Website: macys
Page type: billing-address
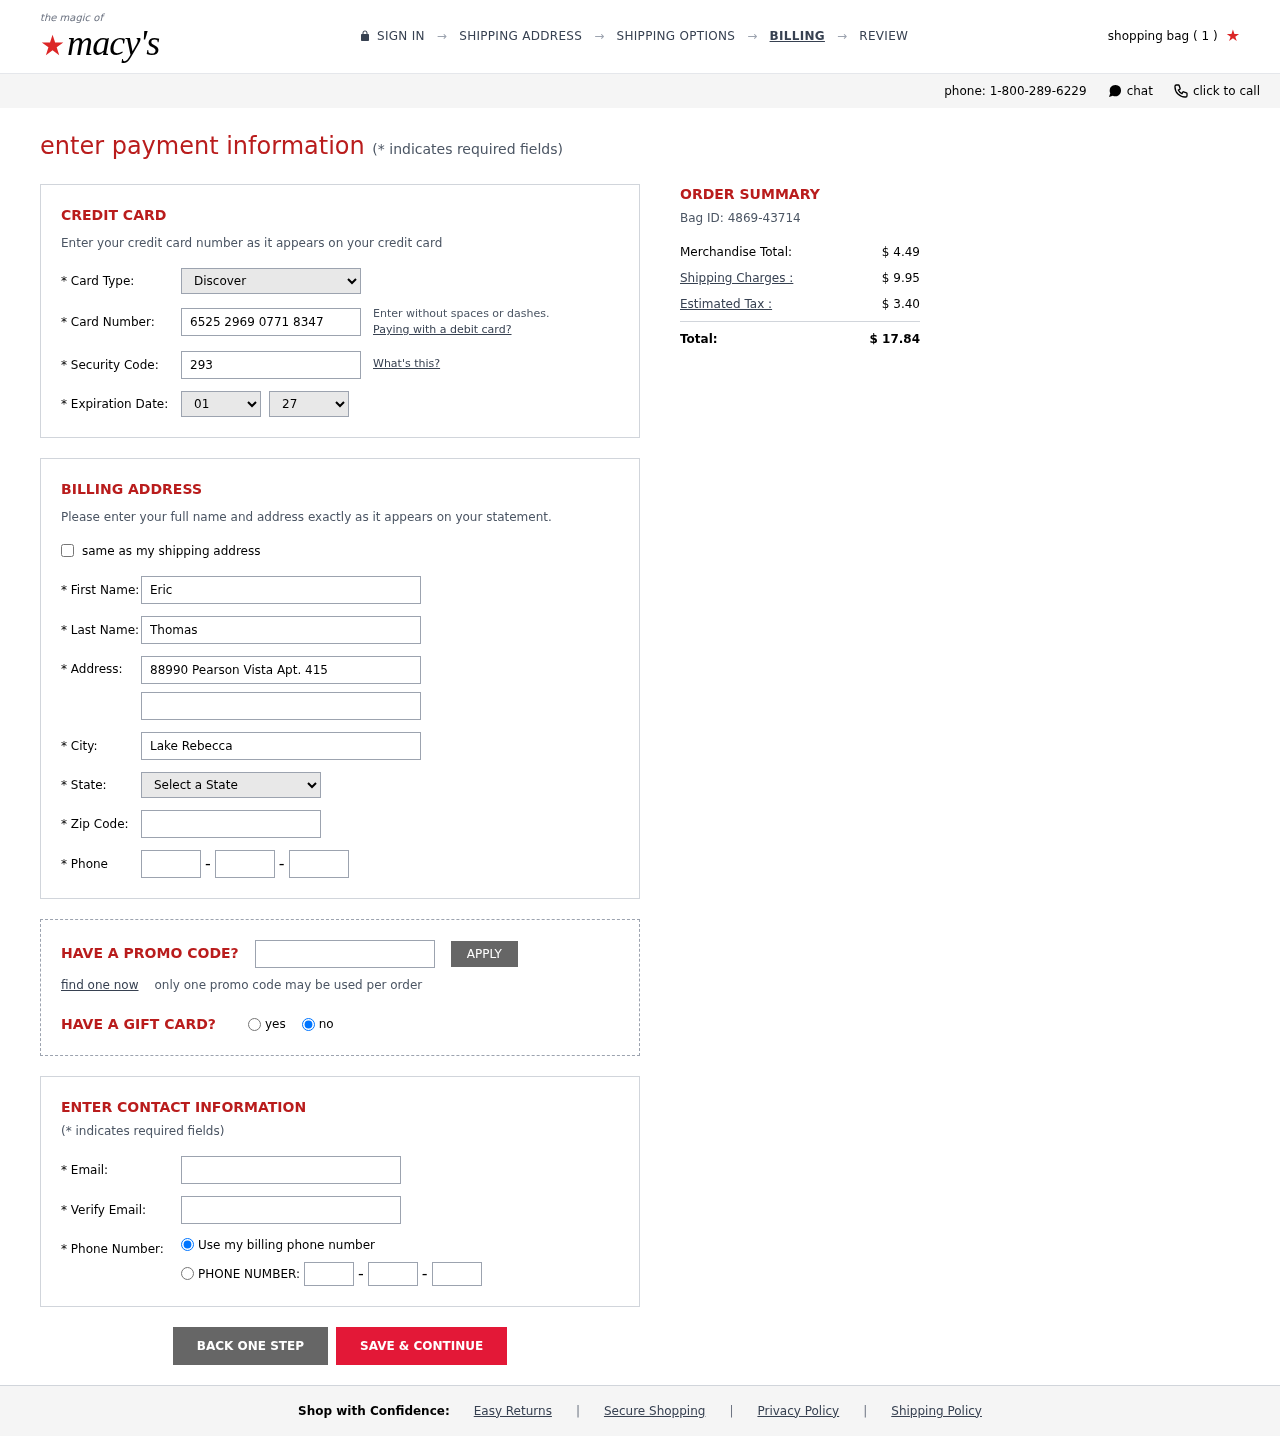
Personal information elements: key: PII_CARD_CVV
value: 293
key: PII_CARD_EXPIRY_MONTH
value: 01
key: PII_CARD_EXPIRY_YEAR
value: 27
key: PII_CARD_NUMBER
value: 6525 2969 0771 8347
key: PII_CARD_TYPE
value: Discover
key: PII_CITY
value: Lake Rebecca
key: PII_EMAIL
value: eric_thomas@yahoo.com
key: PII_FIRSTNAME
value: Eric
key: PII_LASTNAME
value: Thomas
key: PII_PHONE_AREA
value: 381
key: PII_PHONE_PREFIX
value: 287
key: PII_PHONE_SUFFIX
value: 6273
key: PII_POSTCODE
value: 38403
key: PII_STATE_ABBR
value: MO
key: PII_STREET
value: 88990 Pearson Vista Apt. 415
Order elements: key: ORDER_NUM_ITEMS
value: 1
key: ORDER_ID
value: Bag ID: 4869-43714
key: ORDER_SUBTOTAL
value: $ 4.49
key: ORDER_SHIPPING_COST
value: $ 9.95
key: ORDER_TAX
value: $ 3.40
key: ORDER_TOTAL
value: $ 17.84